Interaction volume radius: 5 \u00c5
Interaction volume height: 20 \u00c5
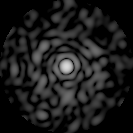
Disorder parameter: 0.8208